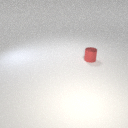
small red metal cylinder